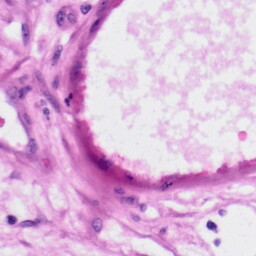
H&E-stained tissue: Skin